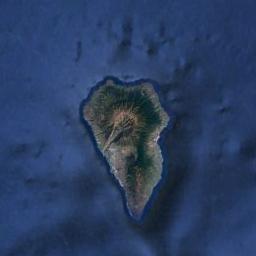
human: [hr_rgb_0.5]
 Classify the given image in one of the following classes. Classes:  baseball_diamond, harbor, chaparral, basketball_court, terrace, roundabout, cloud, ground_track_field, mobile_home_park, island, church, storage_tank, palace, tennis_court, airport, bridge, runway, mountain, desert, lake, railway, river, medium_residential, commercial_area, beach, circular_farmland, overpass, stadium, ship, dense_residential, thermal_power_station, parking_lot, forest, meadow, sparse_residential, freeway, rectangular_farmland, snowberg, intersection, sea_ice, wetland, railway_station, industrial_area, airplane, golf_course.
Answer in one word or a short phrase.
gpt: island